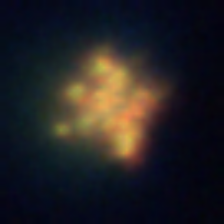
Taxon: Unknown_detritus
Group: Unknown